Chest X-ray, AP view. Patient: 61 years old, sex F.
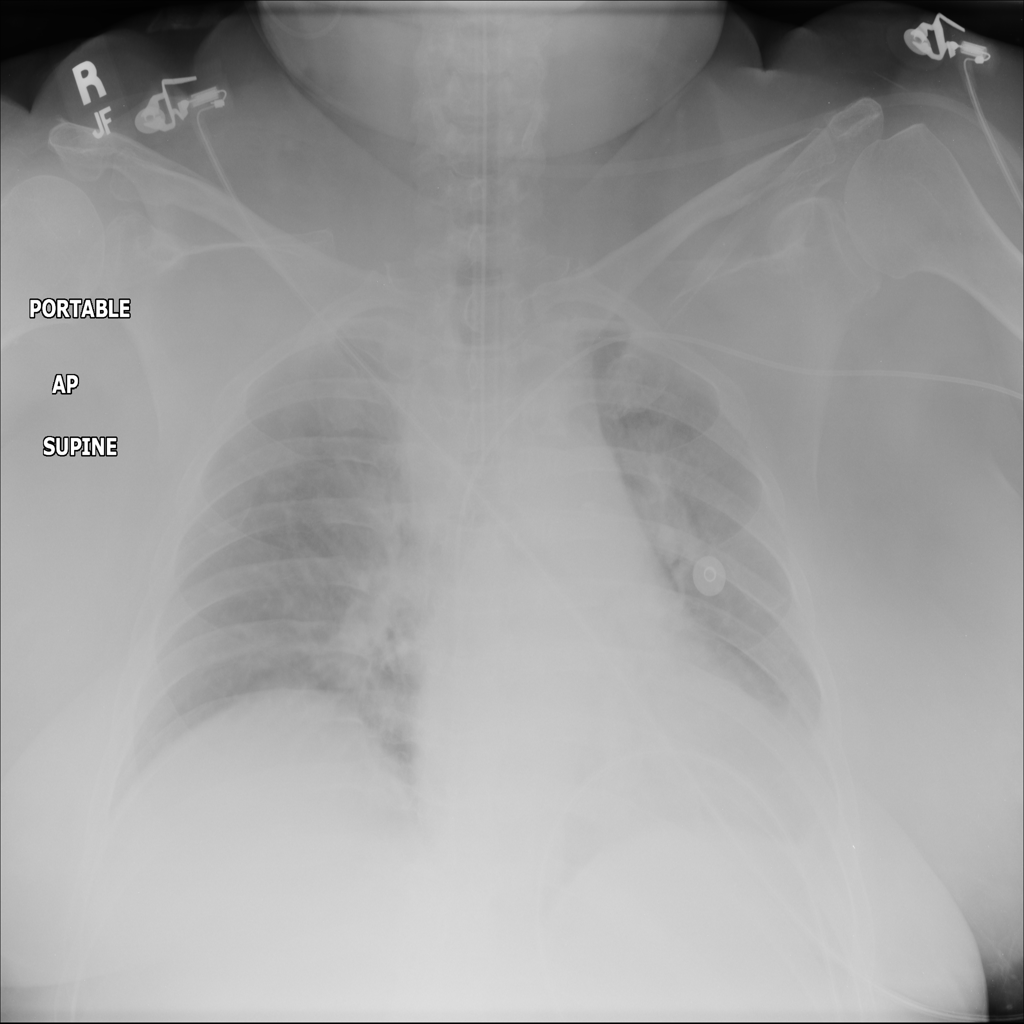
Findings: No Finding